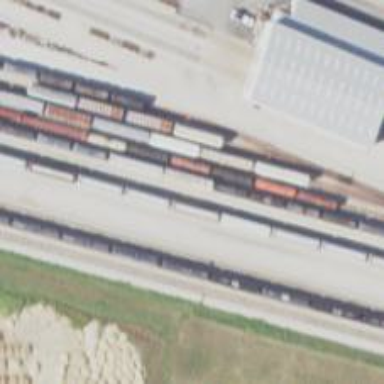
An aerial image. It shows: Railway yard.